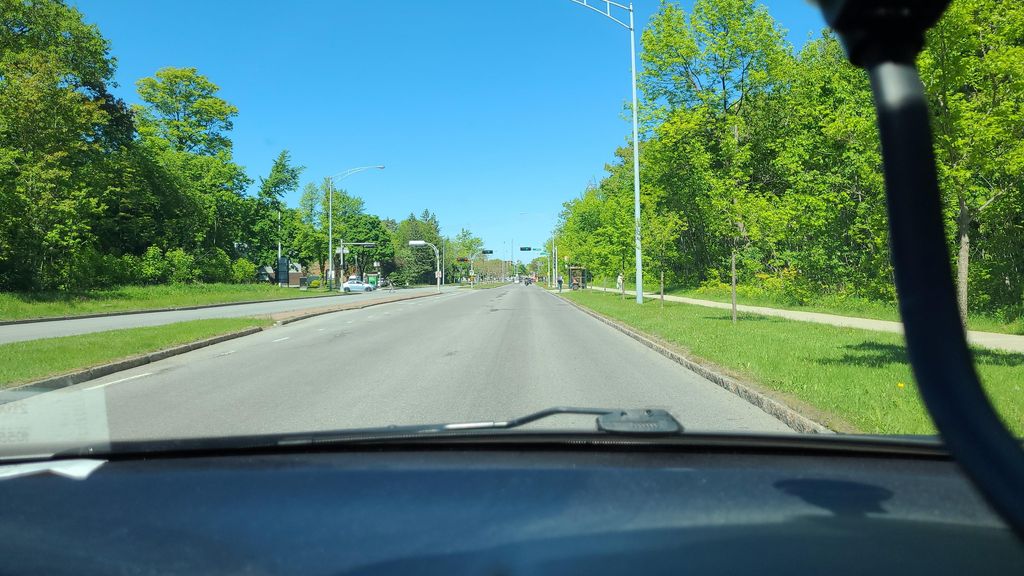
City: quebec_city